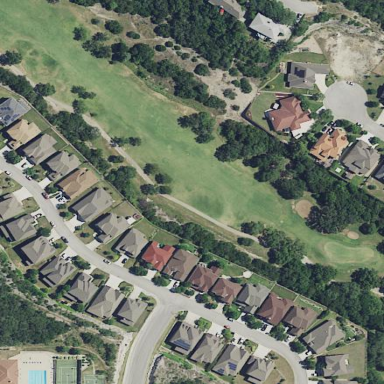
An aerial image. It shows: Golf rough area.